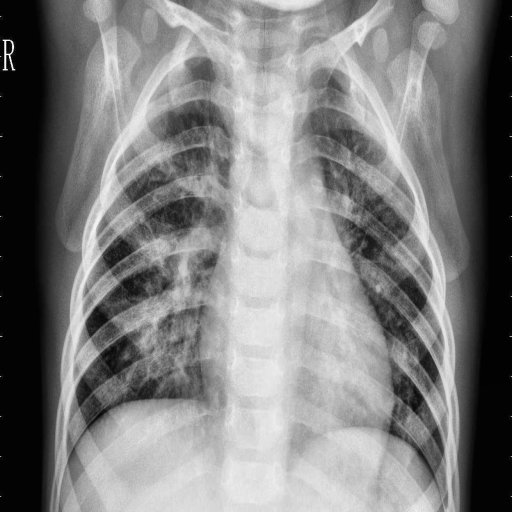
Finding: PNEUMONIA